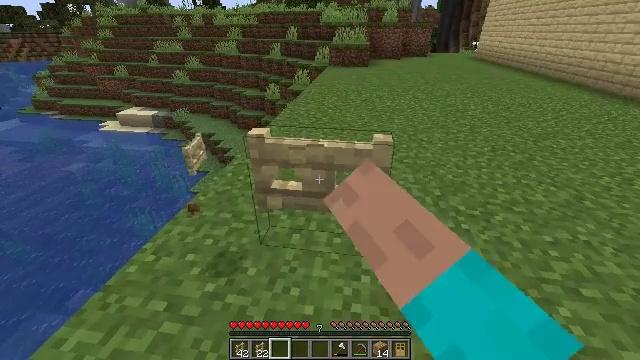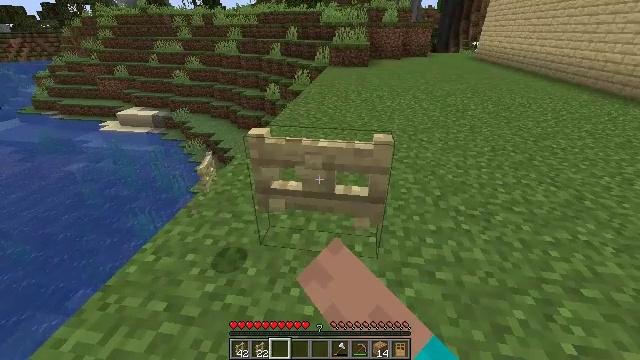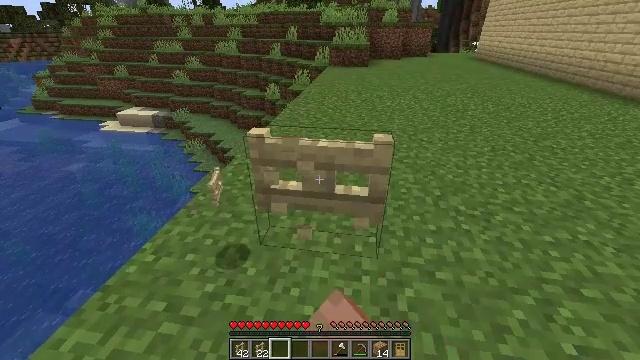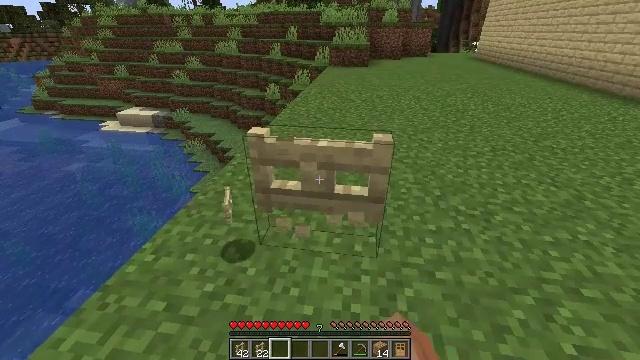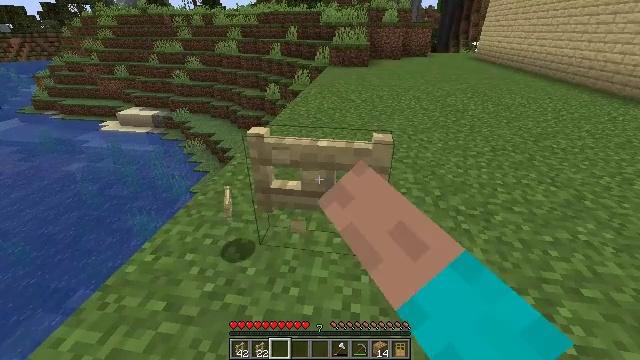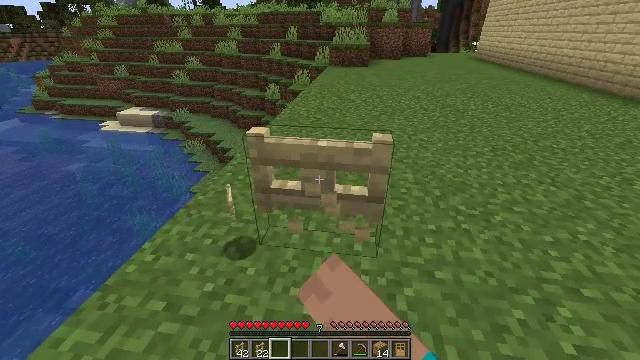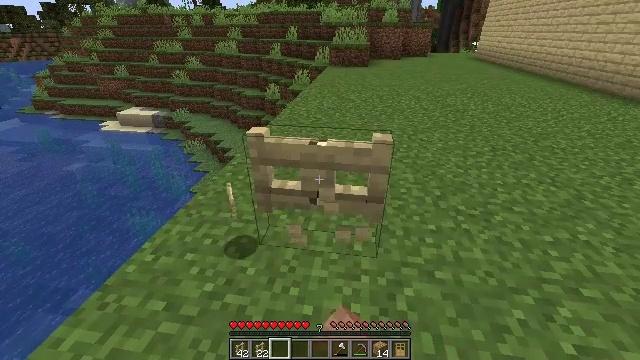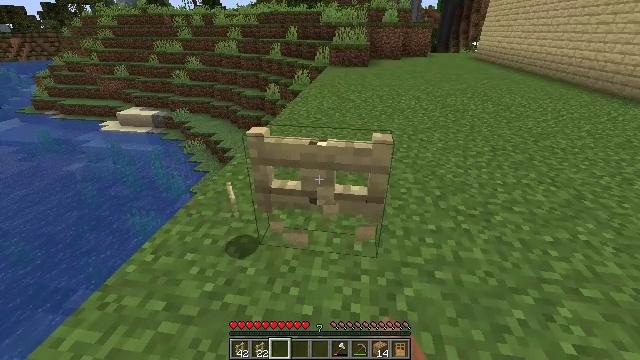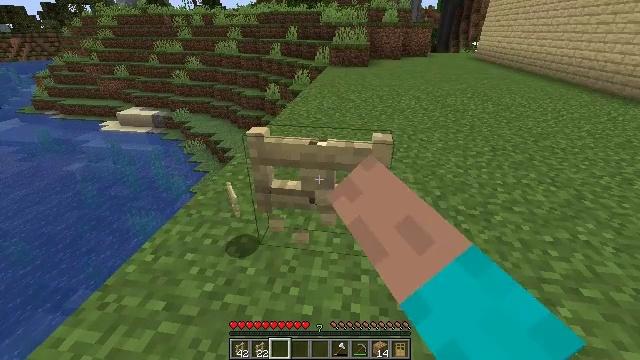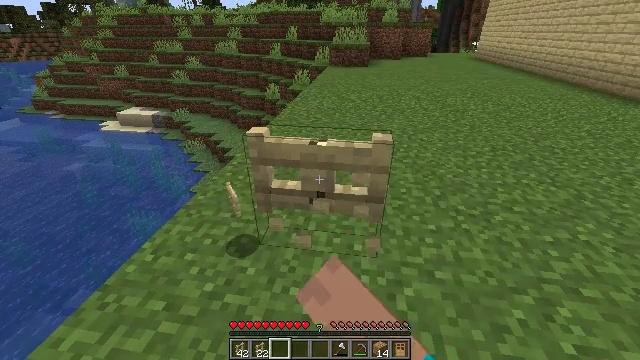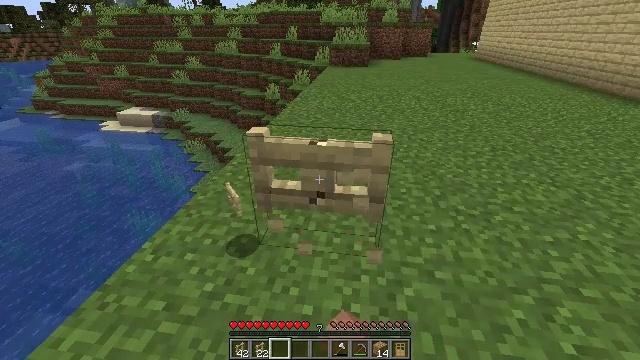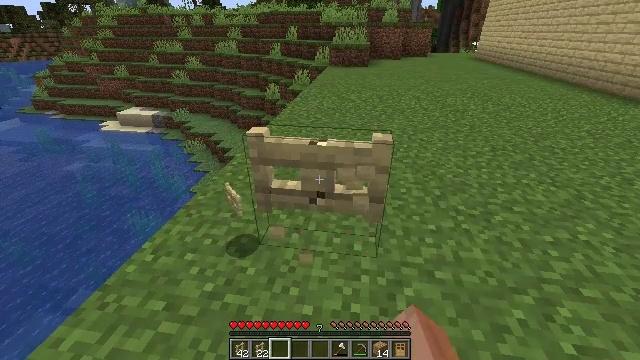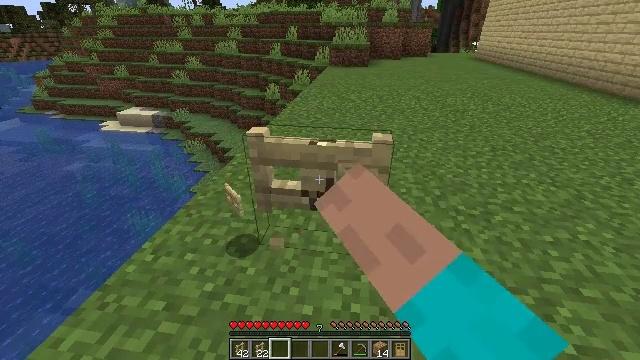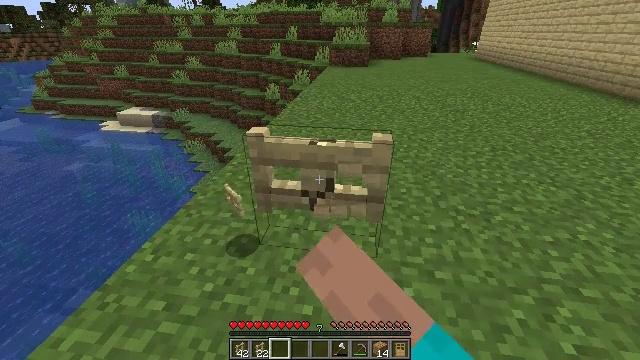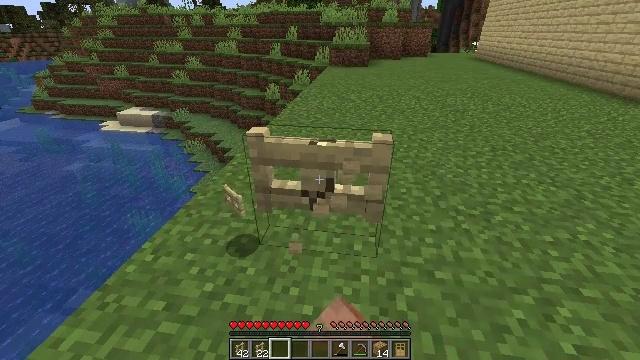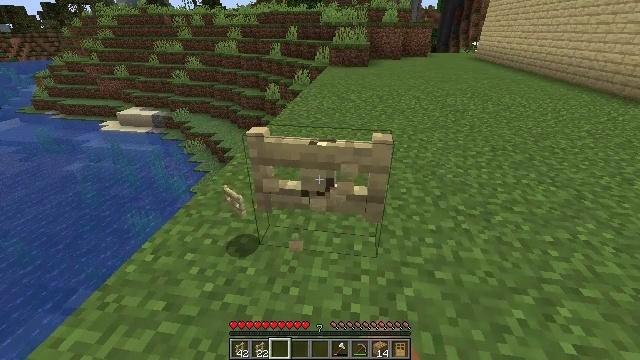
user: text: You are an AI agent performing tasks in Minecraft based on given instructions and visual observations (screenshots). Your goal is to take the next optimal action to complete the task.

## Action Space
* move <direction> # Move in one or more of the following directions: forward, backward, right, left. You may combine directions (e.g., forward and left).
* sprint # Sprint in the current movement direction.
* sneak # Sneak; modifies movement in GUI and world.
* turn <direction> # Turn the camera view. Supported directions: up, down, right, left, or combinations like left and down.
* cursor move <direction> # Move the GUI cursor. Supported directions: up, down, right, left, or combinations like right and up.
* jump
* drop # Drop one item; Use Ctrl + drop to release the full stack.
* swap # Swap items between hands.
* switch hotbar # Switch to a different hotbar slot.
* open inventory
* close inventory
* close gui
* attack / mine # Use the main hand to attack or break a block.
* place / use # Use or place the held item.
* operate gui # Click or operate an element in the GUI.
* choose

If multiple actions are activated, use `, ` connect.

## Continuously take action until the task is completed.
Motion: motion action
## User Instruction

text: Mine the birch fence gate.
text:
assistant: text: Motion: attack / mine
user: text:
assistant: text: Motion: attack / mine
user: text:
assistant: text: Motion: attack / mine
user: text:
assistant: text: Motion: attack / mine
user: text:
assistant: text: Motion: attack / mine
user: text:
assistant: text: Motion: attack / mine
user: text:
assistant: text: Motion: attack / mine
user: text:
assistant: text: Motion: attack / mine
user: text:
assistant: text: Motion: attack / mine
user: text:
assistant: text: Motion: attack / mine
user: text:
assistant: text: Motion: attack / mine
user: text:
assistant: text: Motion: attack / mine
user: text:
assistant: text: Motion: attack / mine
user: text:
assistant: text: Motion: attack / mine
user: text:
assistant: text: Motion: attack / mine
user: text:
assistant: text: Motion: attack / mine
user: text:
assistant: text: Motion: attack / mine
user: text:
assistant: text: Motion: attack / mine
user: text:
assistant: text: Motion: attack / mine
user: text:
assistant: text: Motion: attack / mine
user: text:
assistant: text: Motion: attack / mine
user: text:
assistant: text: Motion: attack / mine
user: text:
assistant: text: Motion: attack / mine
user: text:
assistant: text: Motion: attack / mine
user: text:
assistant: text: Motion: attack / mine
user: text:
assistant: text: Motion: attack / mine
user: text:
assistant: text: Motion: attack / mine
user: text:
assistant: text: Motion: attack / mine
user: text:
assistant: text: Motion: attack / mine
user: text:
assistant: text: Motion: attack / mine